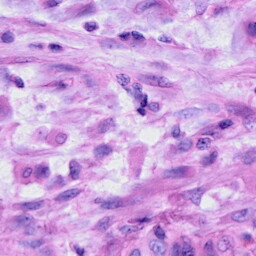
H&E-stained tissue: Cervix